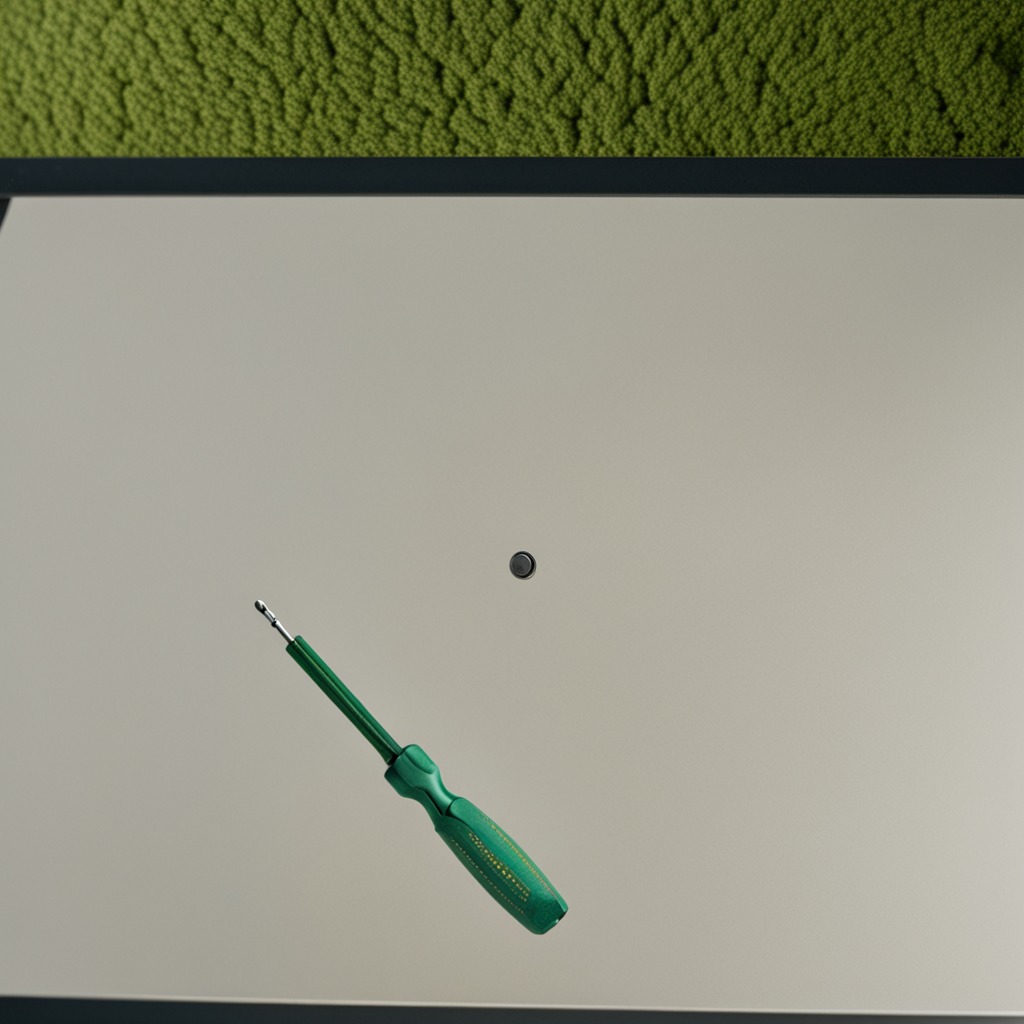
A screwdriver is lying on the table.